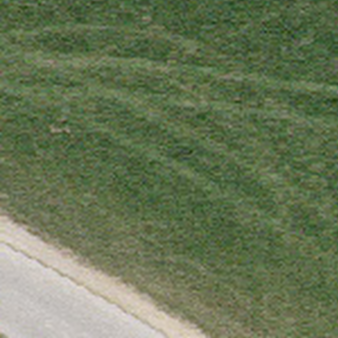
Label: other